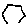
Label: hexagon